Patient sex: M
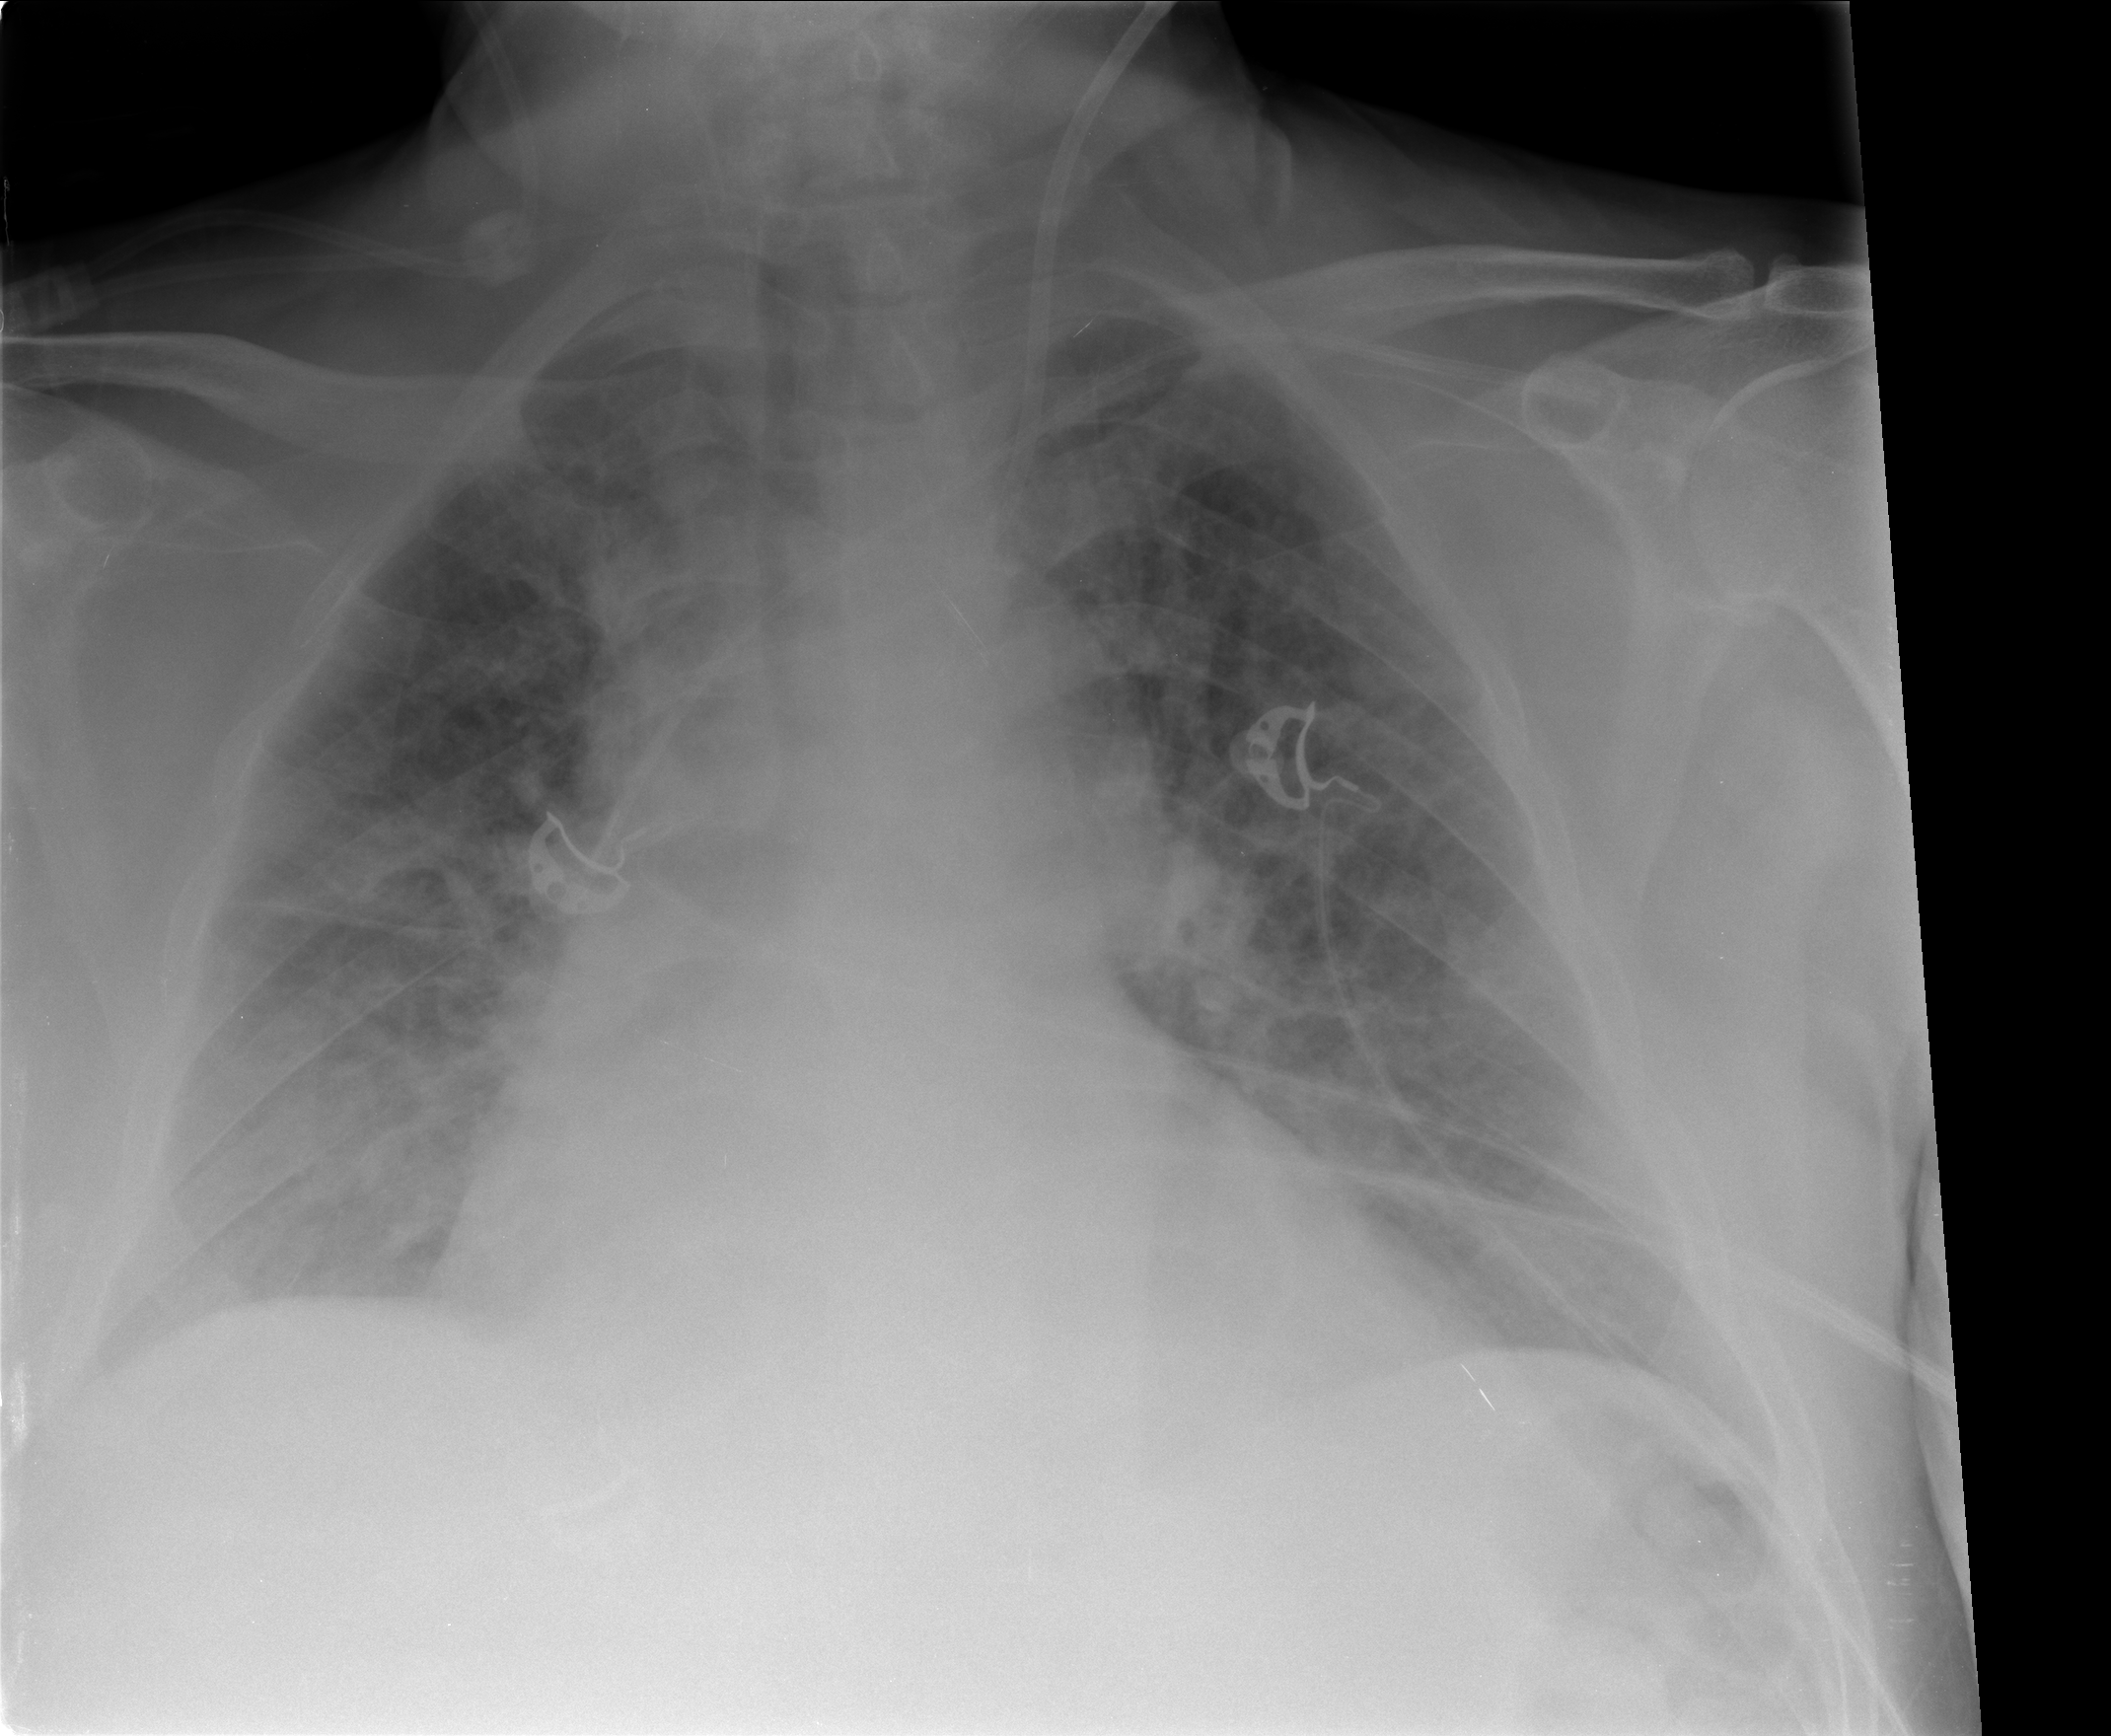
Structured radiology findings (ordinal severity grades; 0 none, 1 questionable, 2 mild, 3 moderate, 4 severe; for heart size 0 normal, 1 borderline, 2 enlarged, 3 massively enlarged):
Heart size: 2
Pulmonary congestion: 2
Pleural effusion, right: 0
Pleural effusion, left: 0
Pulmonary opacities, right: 1
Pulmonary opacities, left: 1
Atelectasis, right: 1
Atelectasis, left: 1